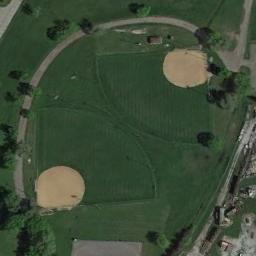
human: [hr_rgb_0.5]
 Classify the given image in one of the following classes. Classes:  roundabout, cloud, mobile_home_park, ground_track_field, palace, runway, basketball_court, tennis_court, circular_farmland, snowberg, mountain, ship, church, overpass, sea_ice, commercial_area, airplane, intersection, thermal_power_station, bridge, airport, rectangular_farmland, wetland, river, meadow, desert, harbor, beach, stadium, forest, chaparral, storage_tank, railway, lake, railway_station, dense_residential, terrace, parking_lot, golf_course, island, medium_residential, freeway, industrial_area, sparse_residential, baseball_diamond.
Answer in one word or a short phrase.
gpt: baseball_diamond